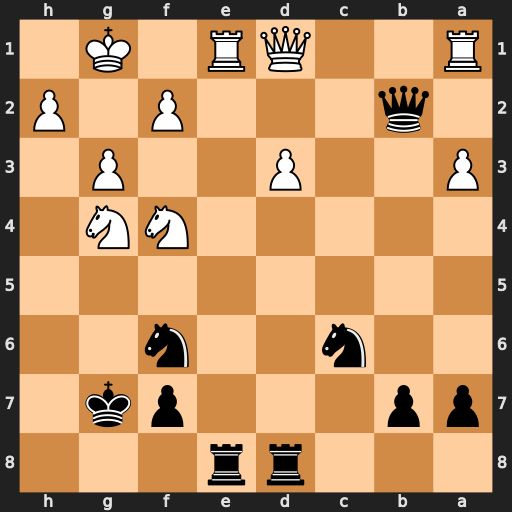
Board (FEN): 3rr3/pp3pk1/2n2n2/8/5NN1/P2P2P1/1q3P1P/R2QR1K1
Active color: b
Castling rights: -
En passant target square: -
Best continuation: Rxe1+ Qxe1 Nxg4